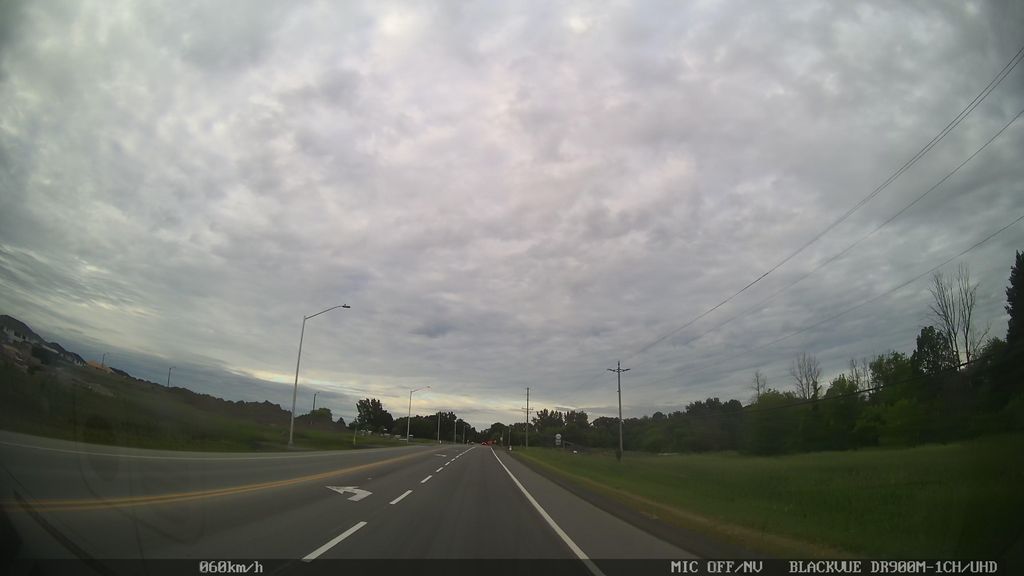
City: ottawa-gatineau